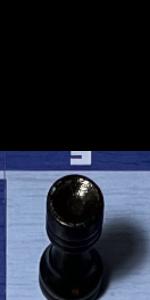
Label: Rook_Black